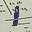
Label: 1